Interaction volume radius: 5 \u00c5
Interaction volume height: 10 \u00c5
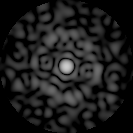
Disorder parameter: 0.8516